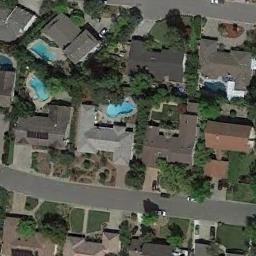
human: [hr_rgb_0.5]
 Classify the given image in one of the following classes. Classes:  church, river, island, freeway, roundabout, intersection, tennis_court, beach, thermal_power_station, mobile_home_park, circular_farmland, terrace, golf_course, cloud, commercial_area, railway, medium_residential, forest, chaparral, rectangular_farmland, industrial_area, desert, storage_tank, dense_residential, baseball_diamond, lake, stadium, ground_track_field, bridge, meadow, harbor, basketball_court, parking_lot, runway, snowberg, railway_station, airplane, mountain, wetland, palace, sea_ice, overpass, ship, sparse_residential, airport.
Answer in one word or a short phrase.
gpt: medium_residential